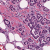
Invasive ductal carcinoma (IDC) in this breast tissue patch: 1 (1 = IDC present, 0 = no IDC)